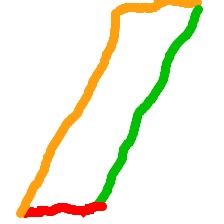
Shape: parallelogram